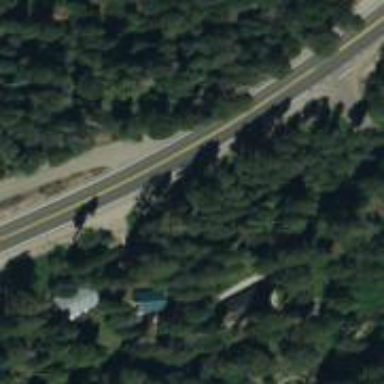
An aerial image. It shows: Asphalt road classified as trunk highway.